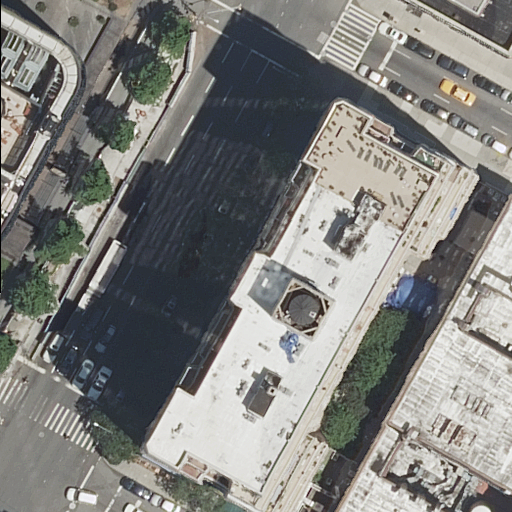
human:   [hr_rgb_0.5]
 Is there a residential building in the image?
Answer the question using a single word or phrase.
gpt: yes

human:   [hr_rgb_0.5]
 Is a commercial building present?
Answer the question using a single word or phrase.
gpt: no

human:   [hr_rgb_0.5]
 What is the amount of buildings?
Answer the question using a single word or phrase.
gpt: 4

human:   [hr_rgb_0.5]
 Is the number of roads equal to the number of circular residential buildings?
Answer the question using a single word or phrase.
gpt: no

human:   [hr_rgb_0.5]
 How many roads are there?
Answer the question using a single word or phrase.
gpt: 6

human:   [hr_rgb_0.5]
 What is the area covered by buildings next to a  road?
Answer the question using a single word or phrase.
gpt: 6366m2

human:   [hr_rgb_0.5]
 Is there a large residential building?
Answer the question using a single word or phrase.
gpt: yes

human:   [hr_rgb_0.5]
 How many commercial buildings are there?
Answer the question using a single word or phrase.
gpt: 0

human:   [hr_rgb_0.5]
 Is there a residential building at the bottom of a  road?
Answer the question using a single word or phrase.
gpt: yes

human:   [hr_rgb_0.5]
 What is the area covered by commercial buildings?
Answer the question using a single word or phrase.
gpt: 0m2

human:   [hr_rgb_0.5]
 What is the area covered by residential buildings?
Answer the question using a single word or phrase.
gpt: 6366m2

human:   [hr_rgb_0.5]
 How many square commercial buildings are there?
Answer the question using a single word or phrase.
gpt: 0

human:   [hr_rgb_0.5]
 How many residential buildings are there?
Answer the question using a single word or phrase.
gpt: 4

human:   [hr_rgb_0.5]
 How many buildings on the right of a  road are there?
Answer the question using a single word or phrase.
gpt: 3

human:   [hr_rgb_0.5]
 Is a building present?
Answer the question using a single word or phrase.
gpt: yes

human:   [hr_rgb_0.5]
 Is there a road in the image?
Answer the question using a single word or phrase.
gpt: yes

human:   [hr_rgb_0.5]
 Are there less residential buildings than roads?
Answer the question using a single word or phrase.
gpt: yes

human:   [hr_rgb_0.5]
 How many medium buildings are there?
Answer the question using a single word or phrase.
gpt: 1

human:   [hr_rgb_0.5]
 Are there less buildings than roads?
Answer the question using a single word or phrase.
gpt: yes

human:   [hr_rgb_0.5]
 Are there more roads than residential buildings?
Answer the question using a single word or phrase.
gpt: yes

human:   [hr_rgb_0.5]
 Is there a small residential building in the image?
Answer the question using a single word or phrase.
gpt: no

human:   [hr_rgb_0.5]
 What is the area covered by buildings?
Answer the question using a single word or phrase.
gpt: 6366m2

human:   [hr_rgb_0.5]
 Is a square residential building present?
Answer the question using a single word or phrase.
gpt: no

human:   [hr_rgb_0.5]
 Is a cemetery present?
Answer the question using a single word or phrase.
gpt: no

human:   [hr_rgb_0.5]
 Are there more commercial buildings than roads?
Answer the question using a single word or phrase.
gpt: no

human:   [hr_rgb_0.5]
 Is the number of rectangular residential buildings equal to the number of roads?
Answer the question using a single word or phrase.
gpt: no

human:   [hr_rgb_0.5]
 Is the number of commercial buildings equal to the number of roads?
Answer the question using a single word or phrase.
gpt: no

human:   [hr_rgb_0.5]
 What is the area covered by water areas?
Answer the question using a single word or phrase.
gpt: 0m2

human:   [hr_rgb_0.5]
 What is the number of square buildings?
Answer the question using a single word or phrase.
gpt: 0

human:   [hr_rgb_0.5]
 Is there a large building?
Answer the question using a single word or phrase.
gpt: yes

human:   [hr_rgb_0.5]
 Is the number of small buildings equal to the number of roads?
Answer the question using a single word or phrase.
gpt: no

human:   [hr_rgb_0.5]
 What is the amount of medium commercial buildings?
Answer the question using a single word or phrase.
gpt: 0

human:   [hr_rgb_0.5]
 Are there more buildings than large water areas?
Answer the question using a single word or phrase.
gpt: yes

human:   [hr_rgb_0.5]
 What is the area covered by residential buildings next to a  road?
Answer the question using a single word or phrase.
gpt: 6366m2

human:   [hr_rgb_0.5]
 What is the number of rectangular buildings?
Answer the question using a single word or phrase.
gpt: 1

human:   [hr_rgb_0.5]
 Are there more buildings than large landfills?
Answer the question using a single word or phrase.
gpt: yes

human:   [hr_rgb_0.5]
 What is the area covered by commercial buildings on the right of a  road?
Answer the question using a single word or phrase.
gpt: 0m2

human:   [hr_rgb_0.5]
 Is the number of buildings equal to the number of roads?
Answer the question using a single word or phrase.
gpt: no

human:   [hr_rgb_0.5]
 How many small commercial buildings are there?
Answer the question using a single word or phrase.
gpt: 0

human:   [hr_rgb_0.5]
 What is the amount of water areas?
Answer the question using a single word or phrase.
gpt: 0

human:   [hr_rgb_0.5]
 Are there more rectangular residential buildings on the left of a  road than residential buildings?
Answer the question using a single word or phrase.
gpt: no

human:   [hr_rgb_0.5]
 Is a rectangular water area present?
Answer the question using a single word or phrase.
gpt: no

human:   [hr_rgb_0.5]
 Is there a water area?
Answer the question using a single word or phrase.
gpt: no

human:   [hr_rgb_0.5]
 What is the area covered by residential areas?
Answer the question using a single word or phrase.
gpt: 0m2

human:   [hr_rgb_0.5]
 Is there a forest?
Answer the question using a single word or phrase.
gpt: no

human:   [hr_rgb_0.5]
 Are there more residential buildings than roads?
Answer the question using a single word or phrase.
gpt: no

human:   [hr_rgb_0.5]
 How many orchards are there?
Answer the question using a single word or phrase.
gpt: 0

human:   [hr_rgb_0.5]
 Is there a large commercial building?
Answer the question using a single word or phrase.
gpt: no

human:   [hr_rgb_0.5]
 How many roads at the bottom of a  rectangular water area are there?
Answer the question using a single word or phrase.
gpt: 0

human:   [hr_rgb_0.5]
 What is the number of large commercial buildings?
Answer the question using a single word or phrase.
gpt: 0

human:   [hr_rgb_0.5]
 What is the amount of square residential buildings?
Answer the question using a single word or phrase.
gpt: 0

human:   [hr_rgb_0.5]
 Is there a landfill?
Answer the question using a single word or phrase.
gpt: no

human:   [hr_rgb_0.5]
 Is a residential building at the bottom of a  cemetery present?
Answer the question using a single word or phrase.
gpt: no

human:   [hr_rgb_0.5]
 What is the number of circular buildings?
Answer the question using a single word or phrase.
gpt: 0

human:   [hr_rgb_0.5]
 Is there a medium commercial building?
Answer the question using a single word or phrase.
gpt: no

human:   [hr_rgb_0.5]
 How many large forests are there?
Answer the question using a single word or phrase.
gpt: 0

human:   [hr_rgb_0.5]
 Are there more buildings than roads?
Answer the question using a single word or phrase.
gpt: no

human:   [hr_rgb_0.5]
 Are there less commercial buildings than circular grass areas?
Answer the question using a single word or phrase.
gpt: no

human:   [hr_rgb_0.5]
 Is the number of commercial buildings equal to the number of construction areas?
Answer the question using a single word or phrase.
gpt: yes

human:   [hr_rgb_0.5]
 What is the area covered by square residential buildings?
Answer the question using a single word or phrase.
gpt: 0m2

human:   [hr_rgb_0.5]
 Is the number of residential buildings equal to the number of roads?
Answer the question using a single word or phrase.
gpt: no

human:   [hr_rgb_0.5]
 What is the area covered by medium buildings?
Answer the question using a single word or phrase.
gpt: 436m2

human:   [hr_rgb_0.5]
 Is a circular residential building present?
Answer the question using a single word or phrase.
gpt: no

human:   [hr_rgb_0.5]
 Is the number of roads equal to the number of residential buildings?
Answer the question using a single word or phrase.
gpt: no